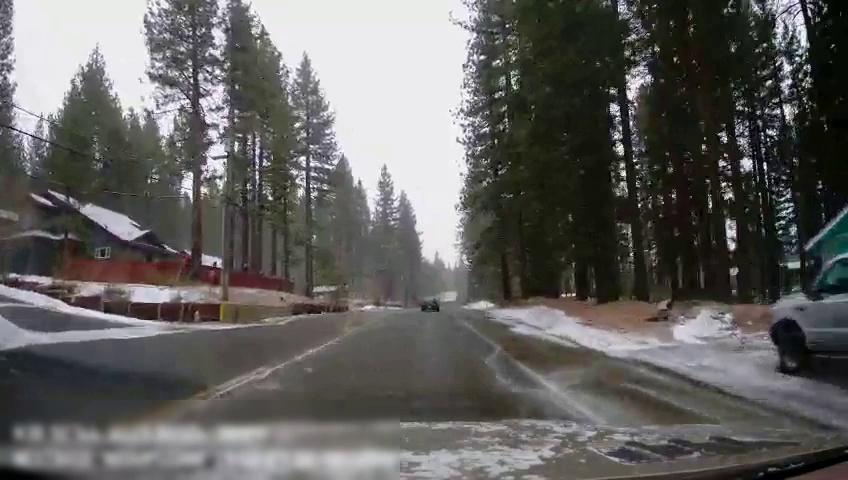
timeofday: Day
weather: Snowy
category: Drivable Space
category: Vehicles | SUV
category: Vehicles | Car
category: Lanes | Opposite Lane
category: Lanes | Opposite Lane
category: Lanes | Current Lane